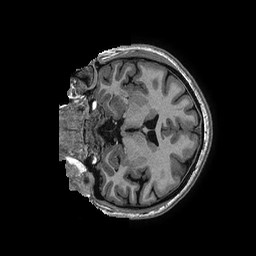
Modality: T1w
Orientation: coronal
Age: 34
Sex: female
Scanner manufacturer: ge
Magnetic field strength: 3 T
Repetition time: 0.006952 s
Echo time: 0.00292 s